Question: I'm creating a slidingView controller using <URL> is being overlapped by the status bar when I add an image to cell like shown below.  Does anyone know how to fix it.
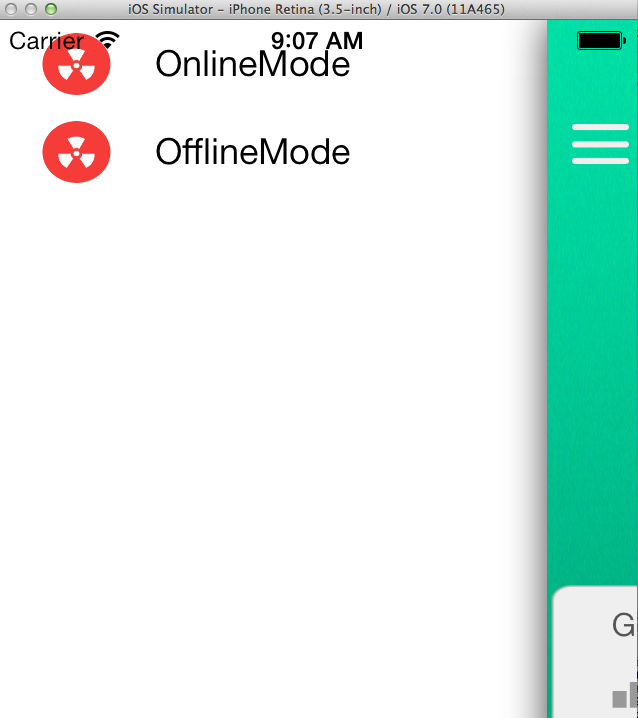
Answer: it's works 100%
'''
- (void)viewDidLoad
{
if (SYSTEM_VERSION_GREATER_THAN_OR_EQUAL_TO(@"7.0")) {
[self.tableView setContentInset:UIEdgeInsetsMake(20, self.tableView.contentInset.left, self.tableView.contentInset.bottom, self.tableView.contentInset.right)];
}
[super viewDidLoad];
// Initialize table data
}
'''